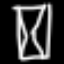
Label: hourglass